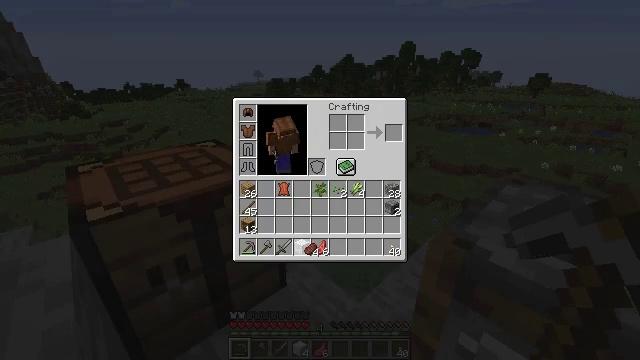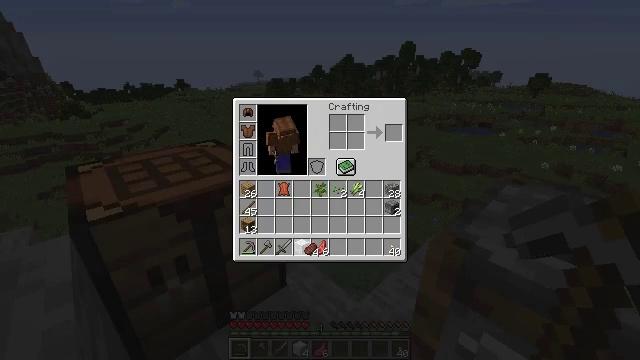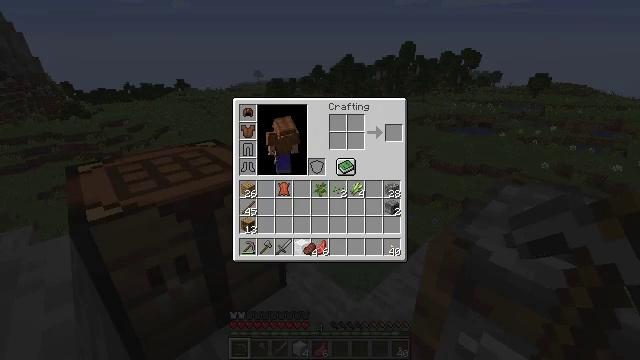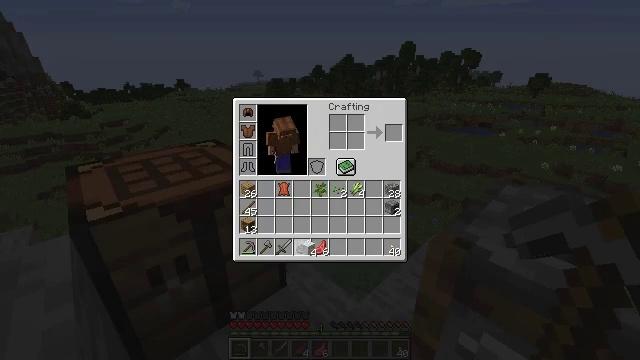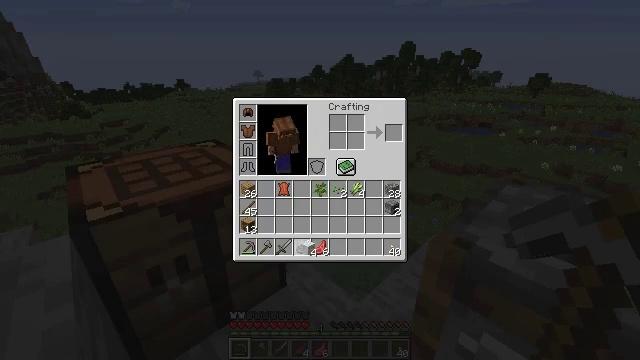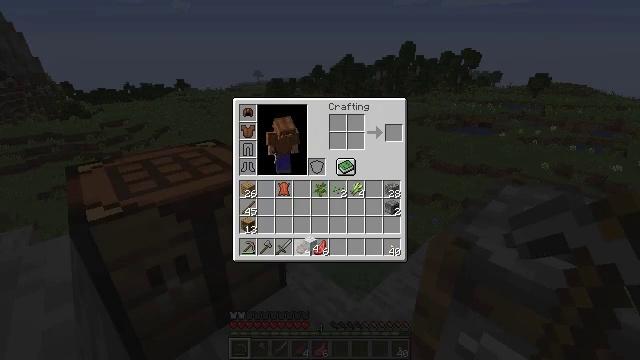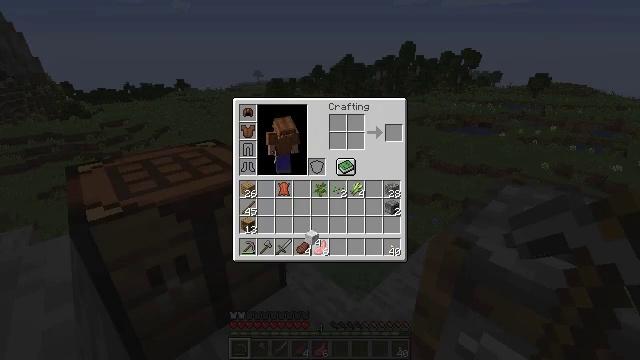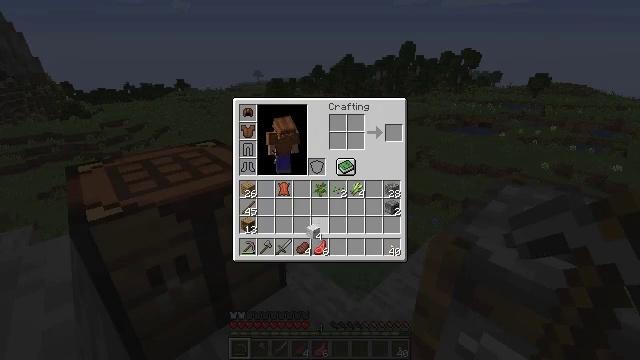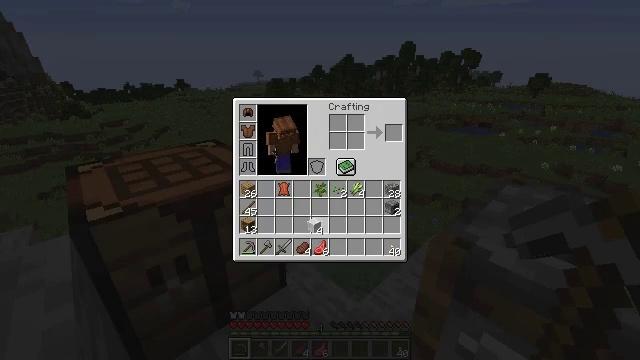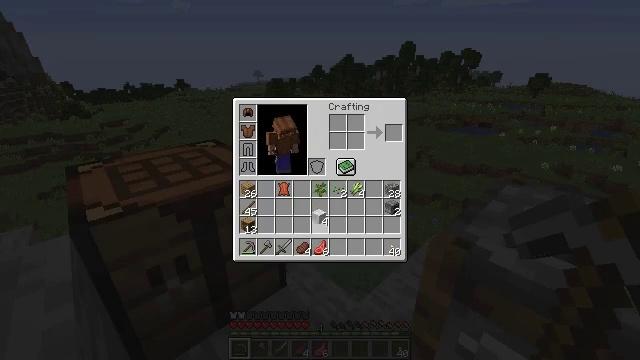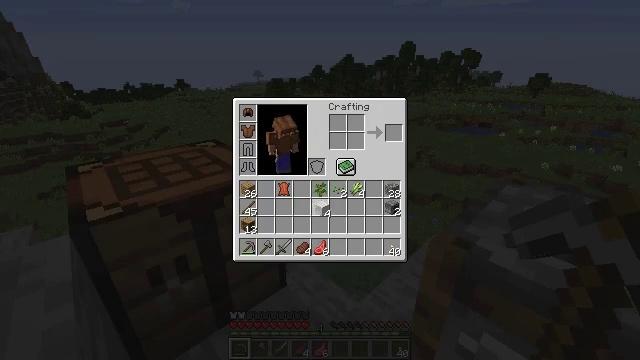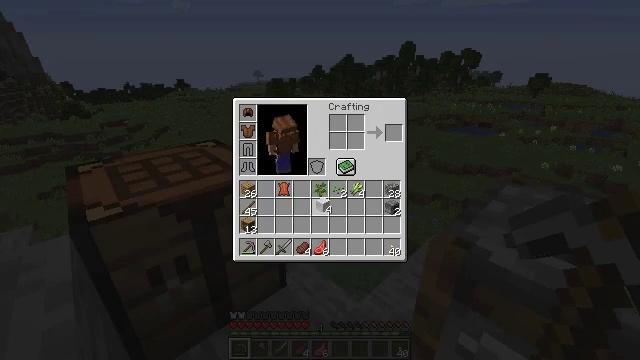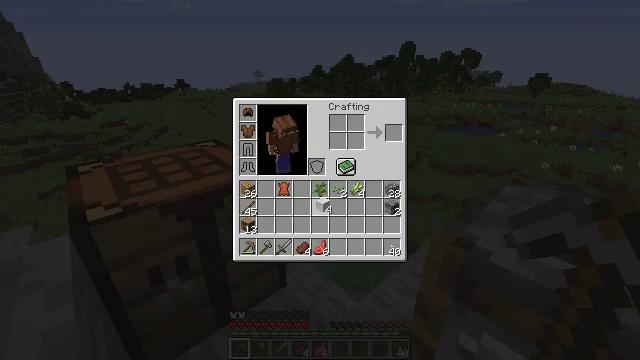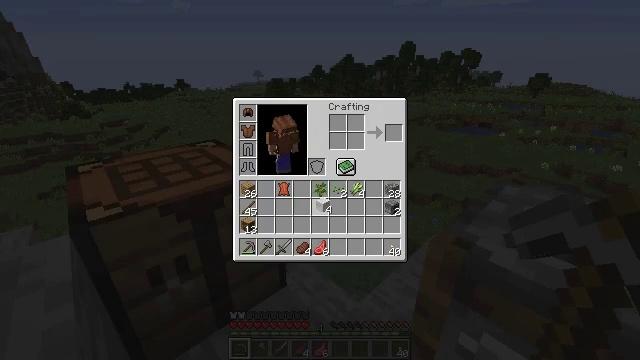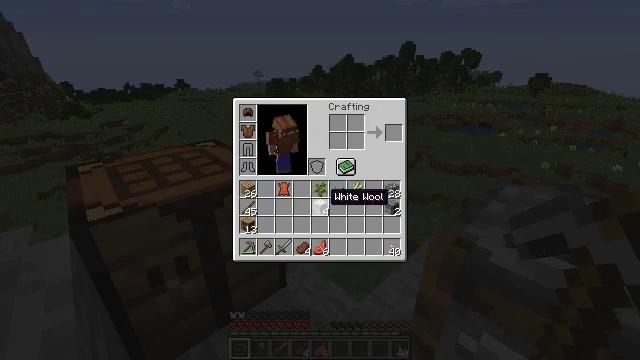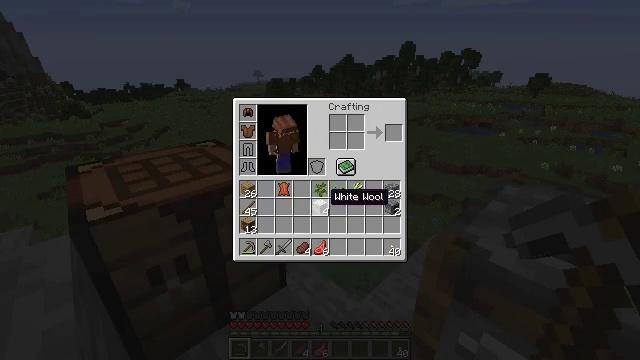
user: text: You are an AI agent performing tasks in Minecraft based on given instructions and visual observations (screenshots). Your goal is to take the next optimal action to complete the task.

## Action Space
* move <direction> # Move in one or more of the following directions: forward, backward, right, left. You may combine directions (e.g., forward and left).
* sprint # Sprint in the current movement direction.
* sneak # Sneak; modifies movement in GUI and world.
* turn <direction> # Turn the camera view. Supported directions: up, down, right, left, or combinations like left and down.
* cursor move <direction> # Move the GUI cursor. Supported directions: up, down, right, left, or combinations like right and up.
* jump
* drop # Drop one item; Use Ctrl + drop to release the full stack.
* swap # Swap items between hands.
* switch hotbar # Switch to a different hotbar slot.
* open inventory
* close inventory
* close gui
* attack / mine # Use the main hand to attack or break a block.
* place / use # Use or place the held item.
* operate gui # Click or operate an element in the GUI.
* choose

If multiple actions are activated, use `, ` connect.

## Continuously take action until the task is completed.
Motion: motion action
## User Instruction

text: Turn wool and planks into a white bed.
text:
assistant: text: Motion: operate gui
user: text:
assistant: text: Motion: operate gui
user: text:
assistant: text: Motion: no_op
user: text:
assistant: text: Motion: no_op
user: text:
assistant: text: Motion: no_op
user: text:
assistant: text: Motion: no_op
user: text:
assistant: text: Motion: no_op
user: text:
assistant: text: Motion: no_op
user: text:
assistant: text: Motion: cursor move up
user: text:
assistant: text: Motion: cursor move up
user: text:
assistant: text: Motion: no_op
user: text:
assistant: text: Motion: operate gui
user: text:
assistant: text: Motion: operate gui
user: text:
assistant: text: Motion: no_op
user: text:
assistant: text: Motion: no_op
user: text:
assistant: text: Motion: no_op
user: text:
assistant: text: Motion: no_op
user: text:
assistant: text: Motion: no_op
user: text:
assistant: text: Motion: turn left, close gui
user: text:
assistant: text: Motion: turn left and down, open inventory
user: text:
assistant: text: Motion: turn left and down
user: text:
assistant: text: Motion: turn left and down, use / place
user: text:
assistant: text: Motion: use / place
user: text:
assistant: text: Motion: no_op
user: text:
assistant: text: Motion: no_op
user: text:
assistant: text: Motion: no_op
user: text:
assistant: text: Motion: cursor move down
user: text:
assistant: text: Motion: cursor move down
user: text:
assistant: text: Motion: no_op
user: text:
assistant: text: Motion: no_op